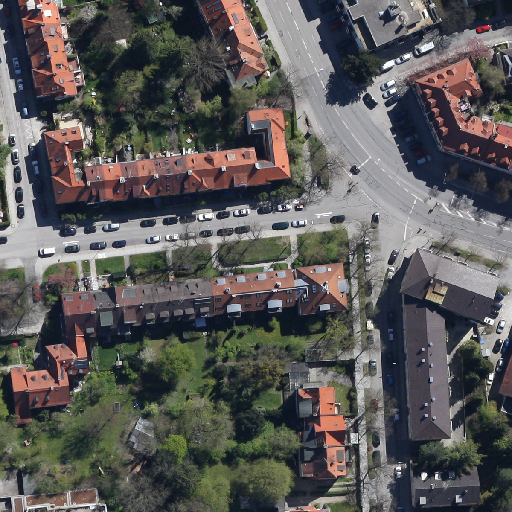
Referring expression: vehicle in the parking area